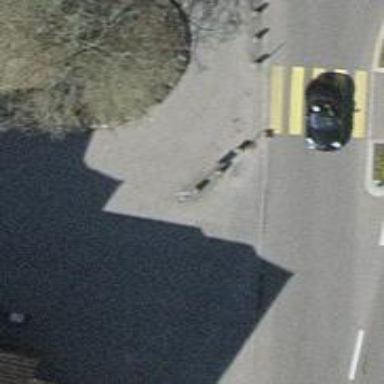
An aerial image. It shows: Bollard barrier.